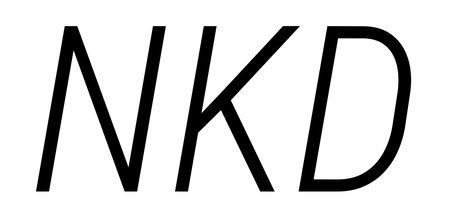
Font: Roboto-Italic_Condensed_Light_Italic